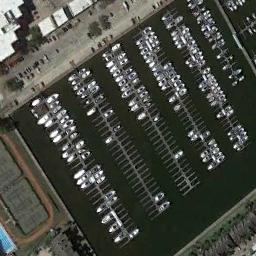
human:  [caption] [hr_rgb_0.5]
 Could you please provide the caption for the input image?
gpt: The harbor has lots of neatly docked boats and some badminton courts are next to the harbor .

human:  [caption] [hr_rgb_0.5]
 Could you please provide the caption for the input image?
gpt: There aren't many boats in the upper left corner of the harbor .

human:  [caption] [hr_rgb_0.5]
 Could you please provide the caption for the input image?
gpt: A lot of ships are in the harbor .

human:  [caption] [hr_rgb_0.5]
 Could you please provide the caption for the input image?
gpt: The harbor surrounded by buildings, Parking lots and sports fields, With many empty spaces neatly moored with many ships .

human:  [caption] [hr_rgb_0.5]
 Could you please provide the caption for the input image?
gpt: There are some buildings around the harbor .